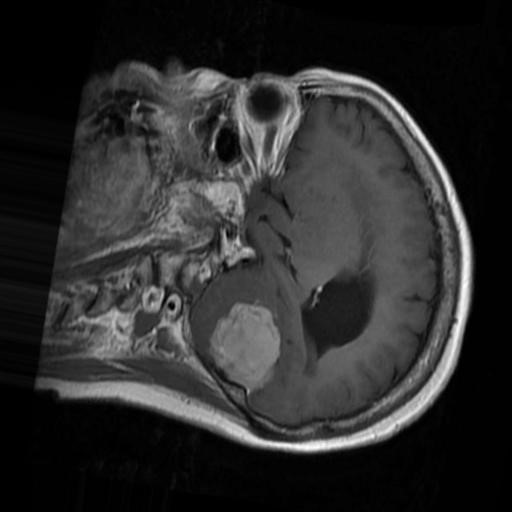
Label: brain_menin